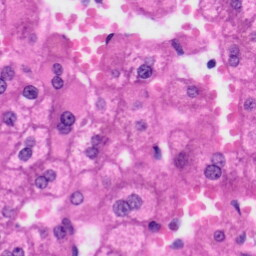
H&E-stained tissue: Liver